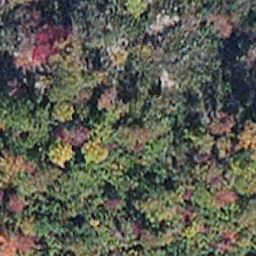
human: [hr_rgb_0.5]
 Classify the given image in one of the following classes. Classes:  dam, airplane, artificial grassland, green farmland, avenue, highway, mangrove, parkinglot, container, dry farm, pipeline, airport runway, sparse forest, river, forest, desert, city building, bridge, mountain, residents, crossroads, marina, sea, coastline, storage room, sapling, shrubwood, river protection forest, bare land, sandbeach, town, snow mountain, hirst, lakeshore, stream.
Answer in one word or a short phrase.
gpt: mangrove